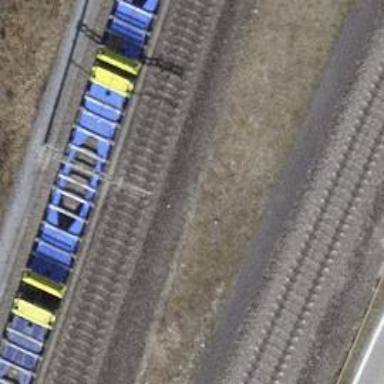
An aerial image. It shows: Single-track electrified railway with contact line.